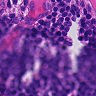
Metastatic tissue present: no